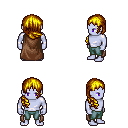
a pixel art fantasy rpg character, male body template, dark elf, purple skin, brown cape, teal pants, blonde right-swept hairstyle, four views (front, back, left, right), 2x2 character sprite sheet, small pixel art, hard edges, no anti-aliasing